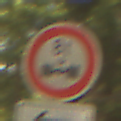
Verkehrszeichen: TatsaechlicheAchslast
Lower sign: RichtungsangabeDurchPfeile2
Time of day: Midday
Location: Outdoor (Nature)
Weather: PartlyCloudy
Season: NotSpecified
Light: Natural